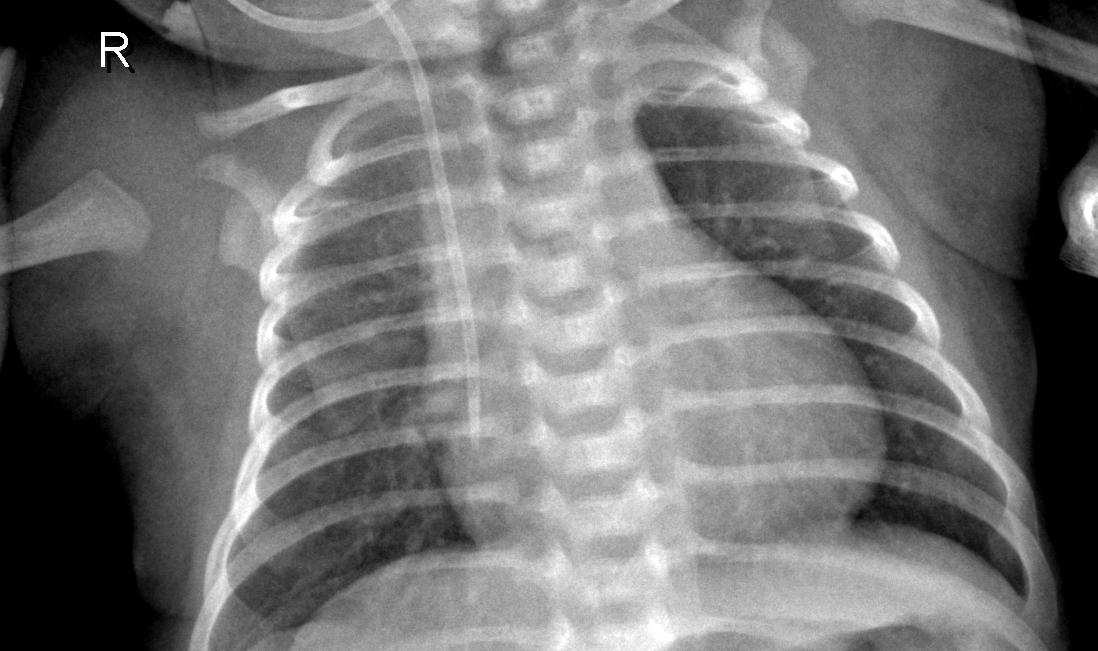
Diagnosis: PNEUMONIA